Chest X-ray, PA view. Patient: 56 years old, sex M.
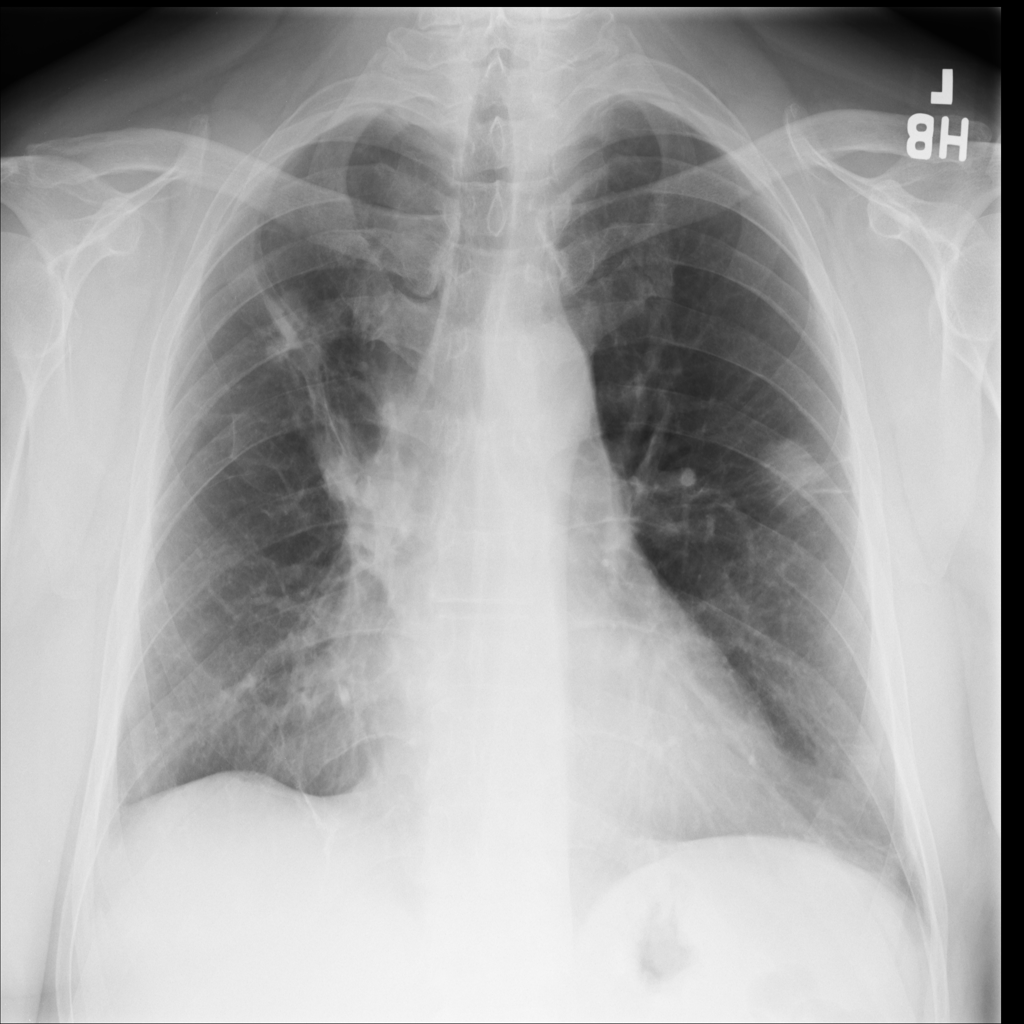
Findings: Mass